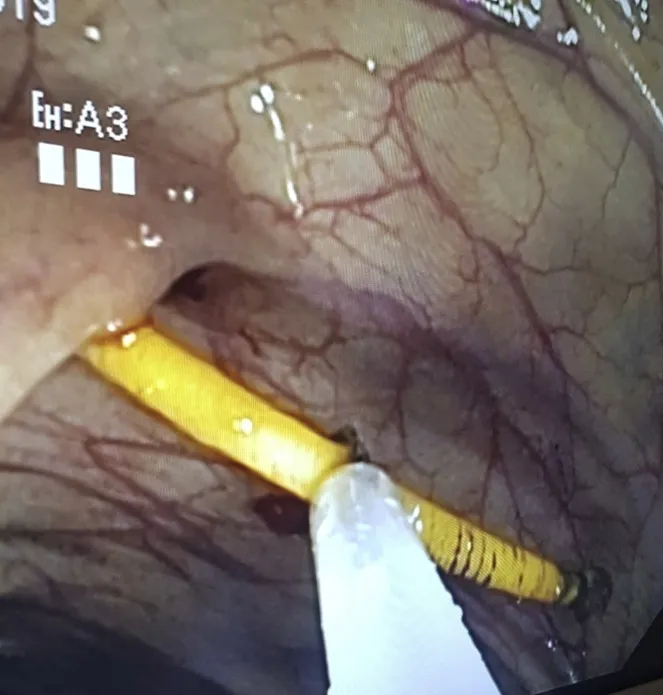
Attempt to pull out object with endoscopic loop.
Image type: medical_photograph (other_medical_photograph)